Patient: sex M, age 49
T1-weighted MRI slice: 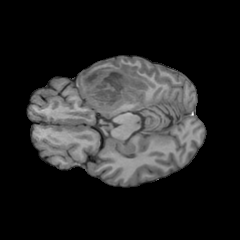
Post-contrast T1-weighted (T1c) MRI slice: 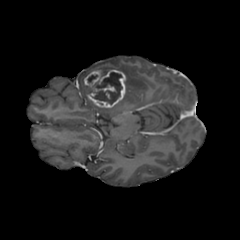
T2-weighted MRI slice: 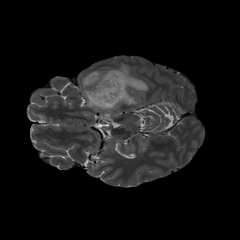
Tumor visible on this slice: yes
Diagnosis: Glioblastoma, IDH-wildtype
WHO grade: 4